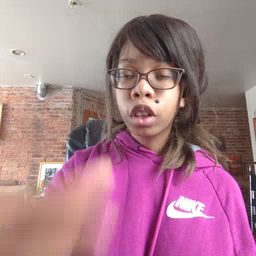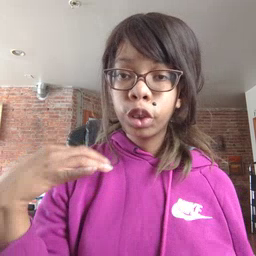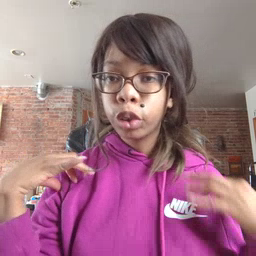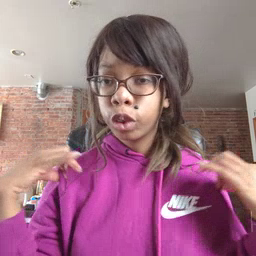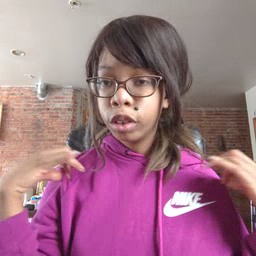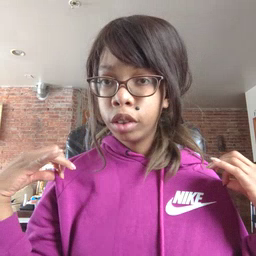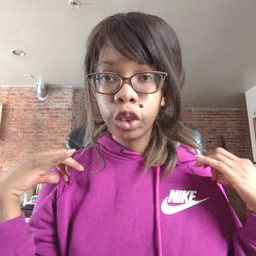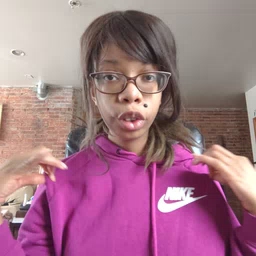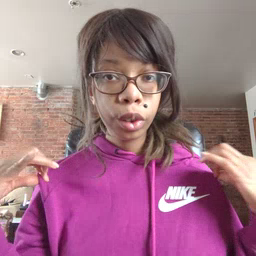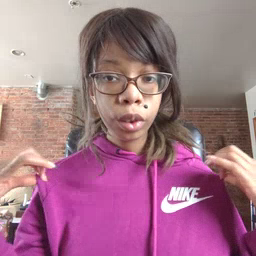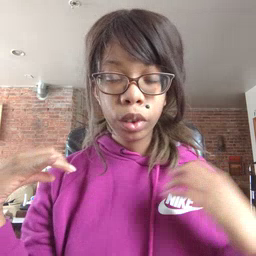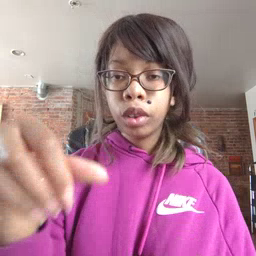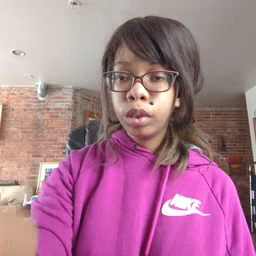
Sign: shirt